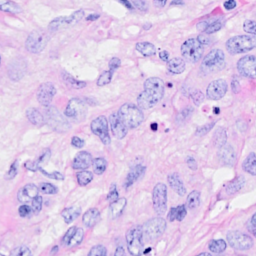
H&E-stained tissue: Breast